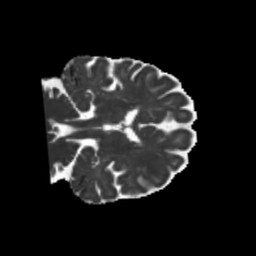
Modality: MD
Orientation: coronal
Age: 78
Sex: female
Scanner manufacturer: siemens
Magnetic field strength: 3 T
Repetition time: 5.25 s
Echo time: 0.08 s